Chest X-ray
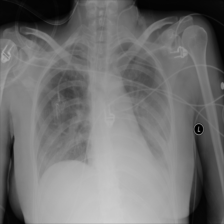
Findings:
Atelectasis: positive
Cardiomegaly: negative
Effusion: positive
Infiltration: negative
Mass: negative
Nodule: negative
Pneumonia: negative
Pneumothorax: negative
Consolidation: negative
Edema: negative
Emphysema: negative
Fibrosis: negative
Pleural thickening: negative
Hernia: negative